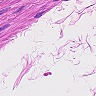
Metastatic tissue present: no